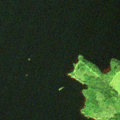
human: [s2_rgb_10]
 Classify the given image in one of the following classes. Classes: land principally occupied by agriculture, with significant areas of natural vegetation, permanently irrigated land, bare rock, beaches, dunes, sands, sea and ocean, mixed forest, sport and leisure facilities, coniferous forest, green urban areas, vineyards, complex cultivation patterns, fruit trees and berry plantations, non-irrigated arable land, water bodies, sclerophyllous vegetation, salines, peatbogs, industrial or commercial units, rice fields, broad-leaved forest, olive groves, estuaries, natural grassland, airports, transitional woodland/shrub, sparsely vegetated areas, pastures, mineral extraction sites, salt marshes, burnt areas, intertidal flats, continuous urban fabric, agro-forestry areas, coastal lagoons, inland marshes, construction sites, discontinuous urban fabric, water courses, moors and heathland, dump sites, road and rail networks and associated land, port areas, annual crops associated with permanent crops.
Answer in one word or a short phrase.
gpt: mixed forest, water bodies